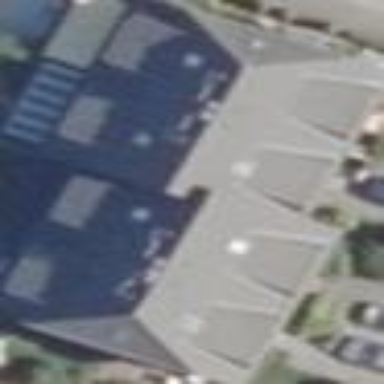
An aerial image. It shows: Half-hipped roof terrace building.